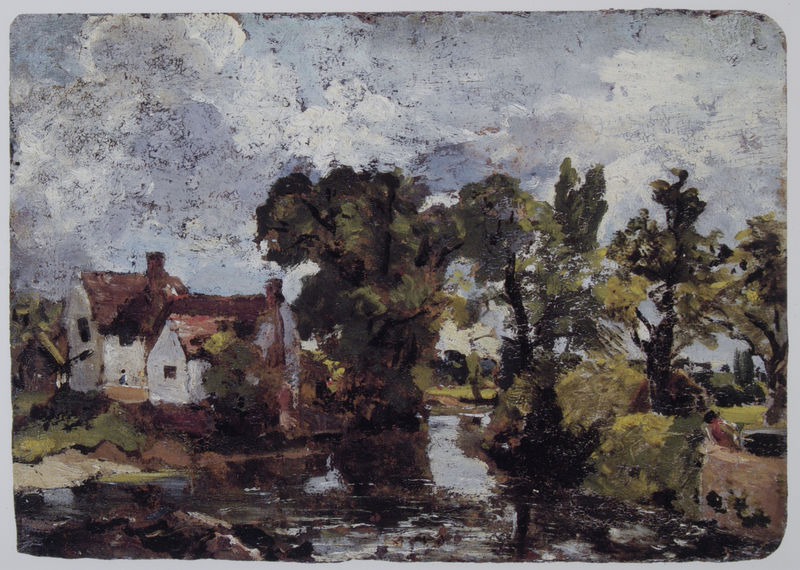
Titel: The Mill Stream
Künstler: John Constable
Standort: London
Institution: Tate Gallery
Schlagwörter: baum, berg, blau, felsen, gemälde, himmel, laub, mann, schatten, wasser, weiß, wolken, bäume, fluss, gelb, grob, grün, impressionismus, landschaft, ocker, sand, see, teich, ufer, braun, fenster, frankreich, grau, hell, hut, licht, renoir, schwarz, skizze, dach, gebäude, gras, haus, rot, weg, wiese, wolke, beige, alt, mensch, rahmen, stein, steine, öl, bach, erde, feld, felder, ferne, horizont, häuser, mühle, natur, spiegelung, strauch, brücke, busch, büsche, gebüsch, gewässer, hütte, pastos, sonne, sträucher, boden, saum, england, wald, kamin, rund, schornstein, weiher, ruhig, ruhe, liegen, mittag, berge, fels, gebirge, dorf, dächer, giebel, schornsteine, bauernhof, hof, rauh, idylle, van gogh, hafen, constable, impressionistisch, monet, reflexion, unscharf, foto, ortschaft, schmutz, weiden, idyll, pinselduktus, pinselstrich, ecken, verschwommen, ölskizze, gehöft, dreck, pinselstriche, fleckig, auen, sonnen, gemütlich, mann mit hut, verschmutzt, kalk, gemäle, cottage, speigelung, pappe, john constable, lamd, 19. jahrhundert, siderspiegelung